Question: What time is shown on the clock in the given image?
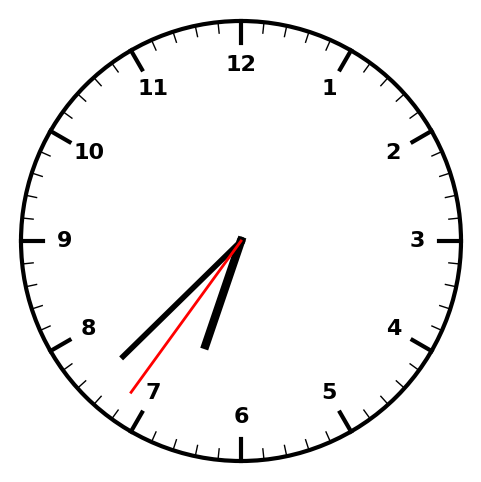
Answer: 06:37:36